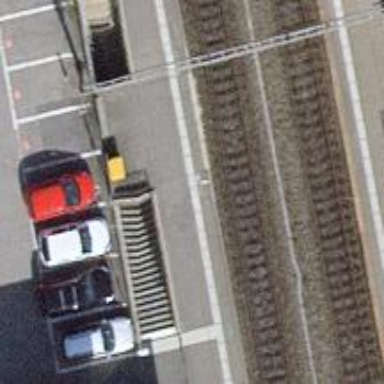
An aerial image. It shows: Stop position for public transport on the railway.